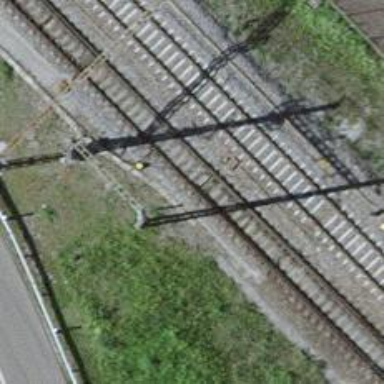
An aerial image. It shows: Railway with electrified contact lines.